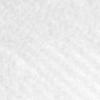
Label: no_change